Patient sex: F
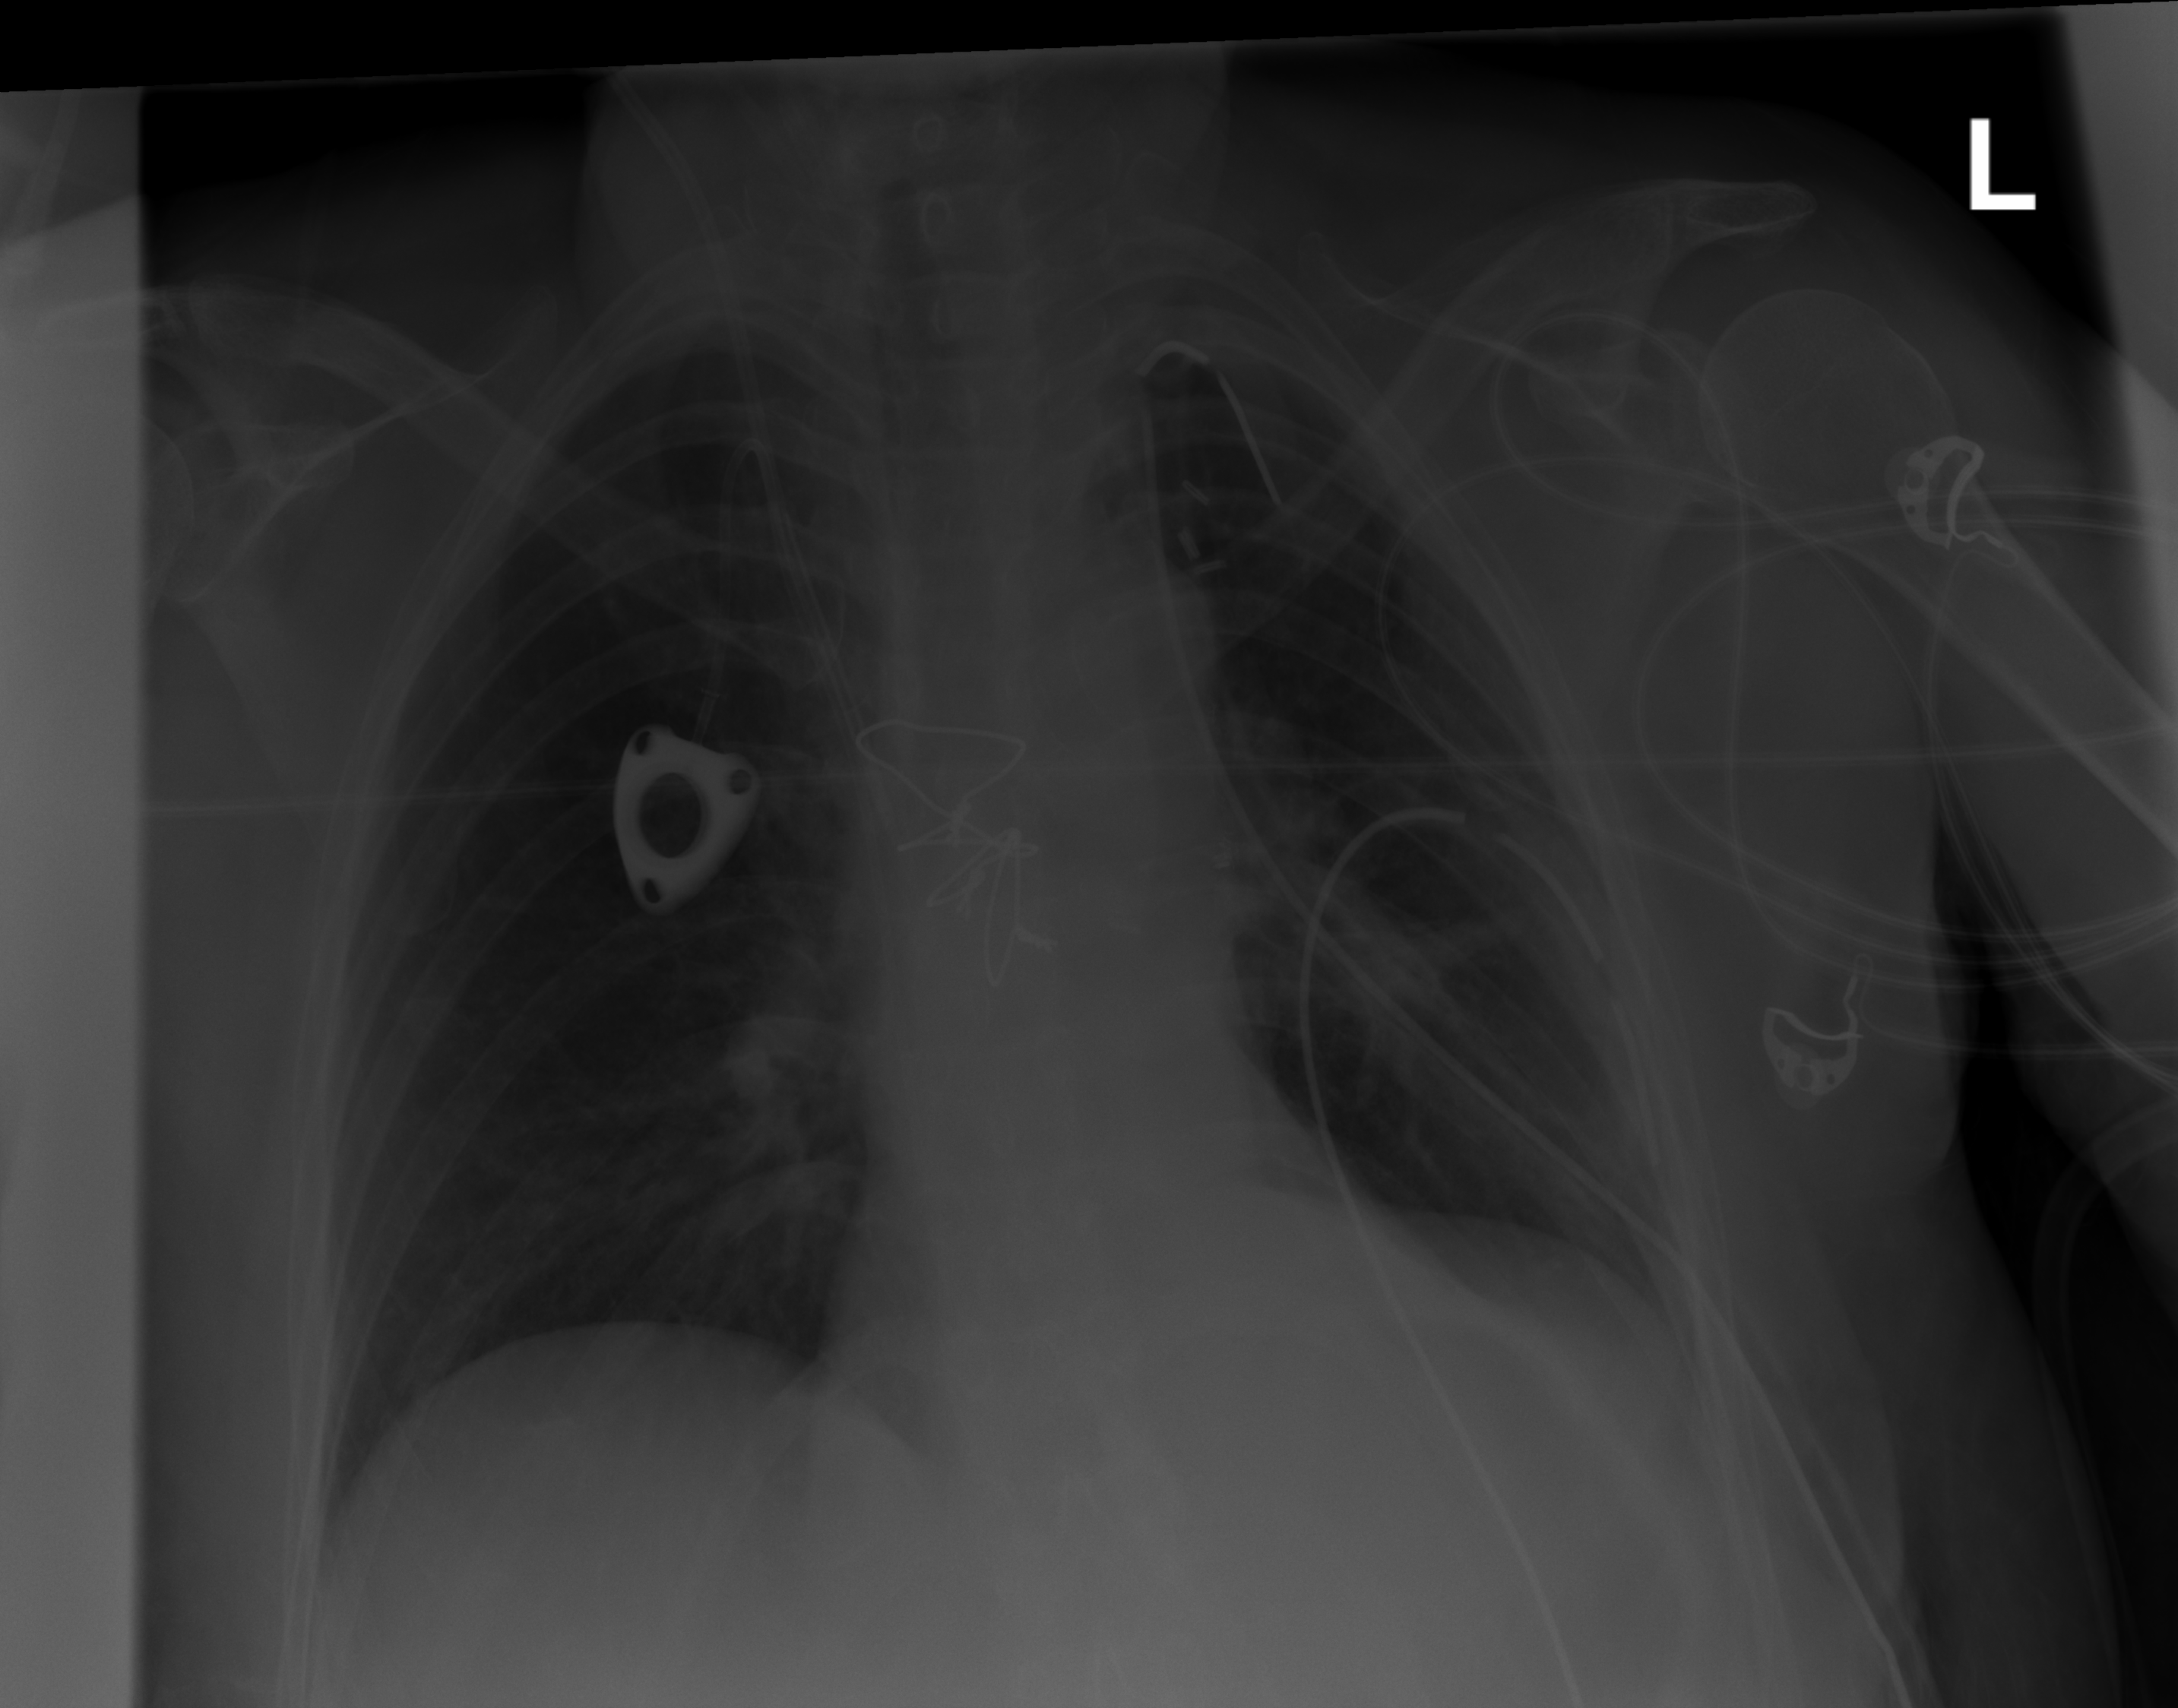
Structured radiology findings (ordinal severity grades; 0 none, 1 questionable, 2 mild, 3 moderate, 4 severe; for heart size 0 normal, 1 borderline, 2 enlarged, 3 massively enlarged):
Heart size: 0
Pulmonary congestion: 0
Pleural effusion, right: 0
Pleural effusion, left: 0
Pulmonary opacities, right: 0
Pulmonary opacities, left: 0
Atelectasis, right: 0
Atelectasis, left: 2